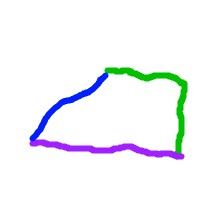
Shape: trapezoid